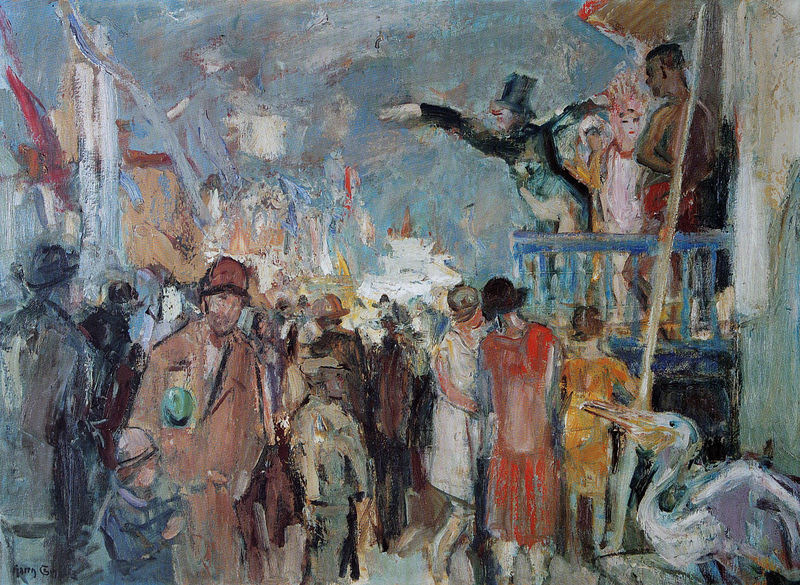
Titel: Vom Oktoberfest
Künstler: Harry Johannes Schultz
Standort: München
Institution: Städtische Galerie im Lenbachhaus
Schlagwörter: blau, dunkel, gemälde, himmel, mann, vogel, weiß, wolken, frauen, gelb, grün, impressionismus, menschen, stadt, braun, frau, geste, hell, holz, hut, hüte, kleid, kleider, männer, orange, schwarz, strasse, strassenszene, türkis, dach, gebäude, haus, rot, schnee, fest, malerei, masse, menge, zylinder, anzug, jacke, mütze, wand, arme, helld, stehen, hände, signatur, öl, häuser, brüstung, pastos, mantel, kind, beine, balkon, schiff, sommer, strand, ente, schnabel, passanten, zuschauer, dächer, platz, besucher, promenade, frack, duktus, verkleidung, geländer, revers, neger, spaziergang, clown, mäntel, pelikan, menschenmenge, putz, badehose, kostüme, stange, karneval, markise, winken, aufgelöst, verkleidet, düktus, marquise, mense